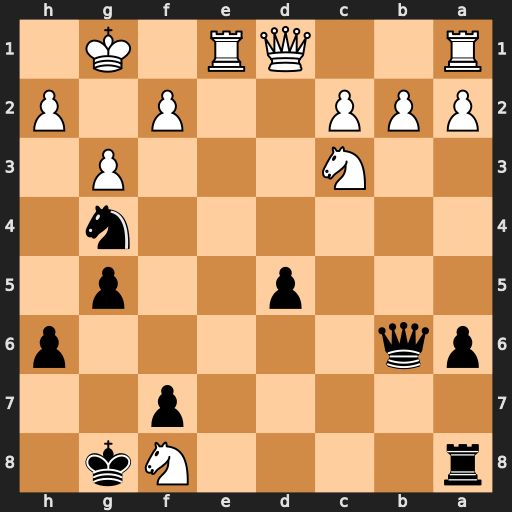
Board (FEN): r4Nk1/5p2/pq5p/3p2p1/6n1/2N3P1/PPP2P1P/R2QR1K1
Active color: b
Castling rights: -
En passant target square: -
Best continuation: Qxf2+ Kh1 Qxh2#